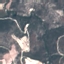
Label: HerbaceousVegetation